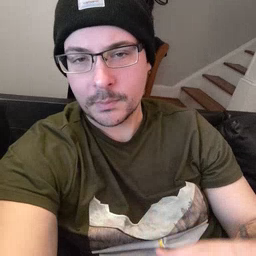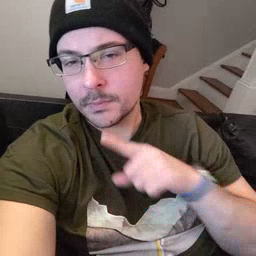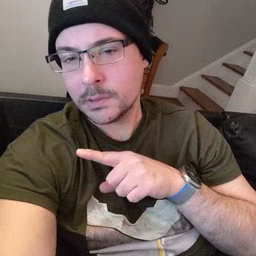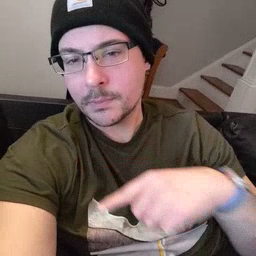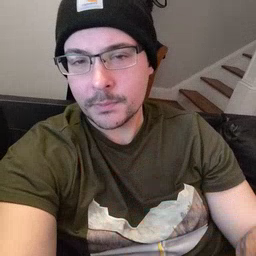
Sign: hesheit